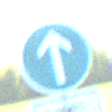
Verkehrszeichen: VorgeschriebeneFahrtrichtungGeradeaus
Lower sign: BesondereFahrzeugeUndTransportgueter6
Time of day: MorningAfternoon
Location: Outdoor (Nature)
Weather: PartlyCloudy
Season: NotSpecified
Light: Natural